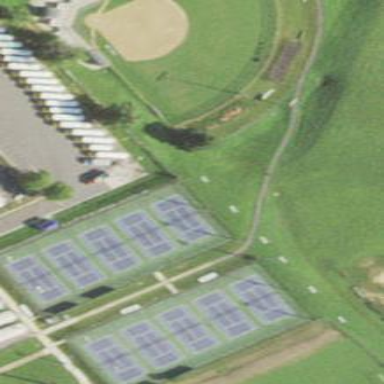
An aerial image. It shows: Recreation ground enclosed with chain link fence.